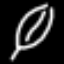
Label: leaf